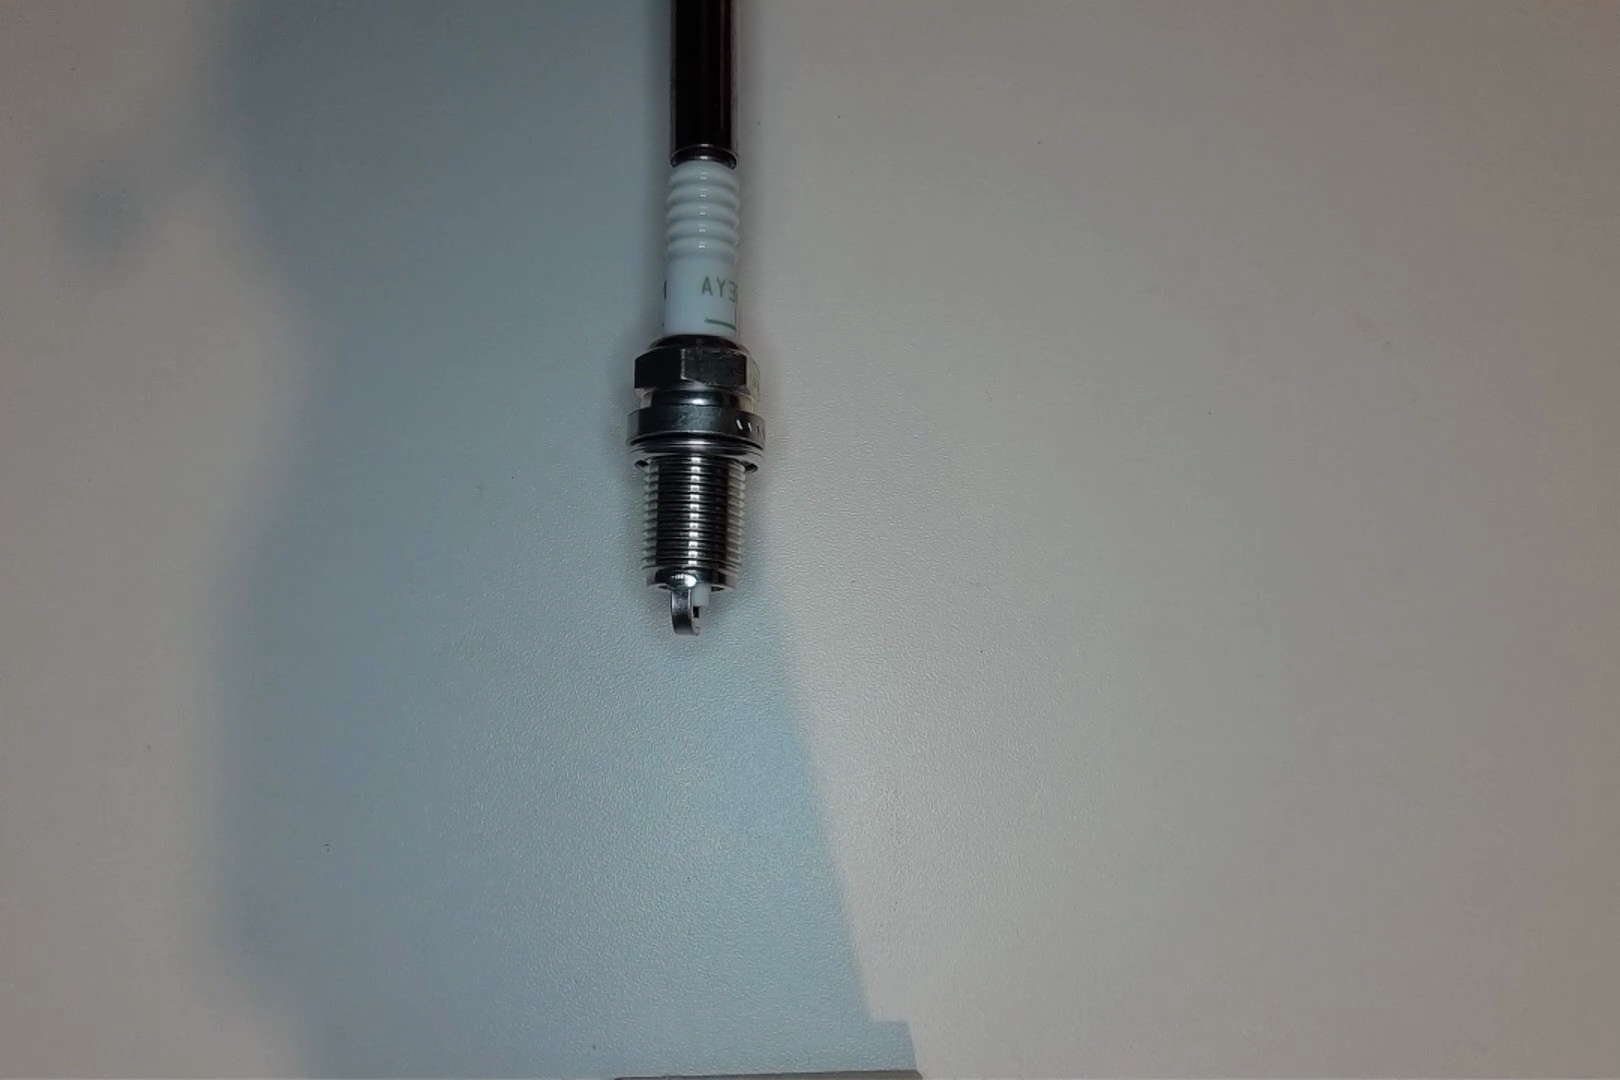
Label: normal